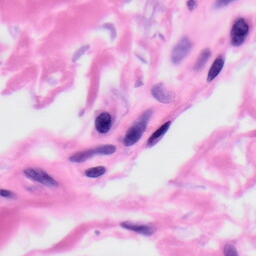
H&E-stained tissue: Skin